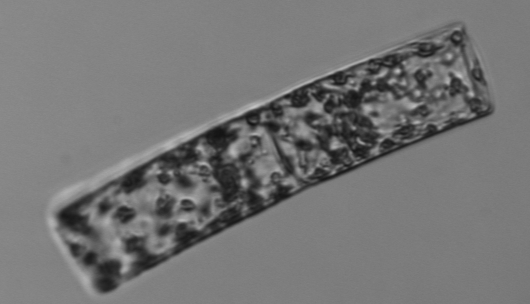
Label: Guinardia_flaccida